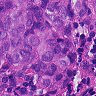
Metastatic tissue present: yes